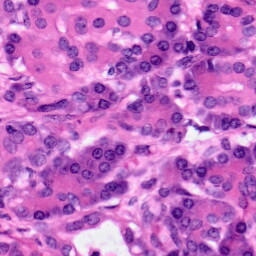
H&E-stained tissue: Pancreatic